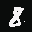
Label: 8